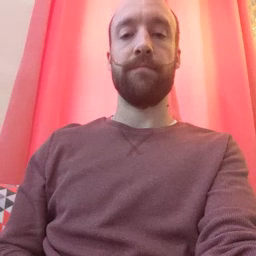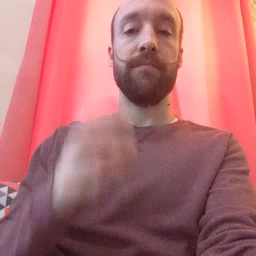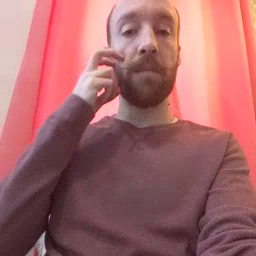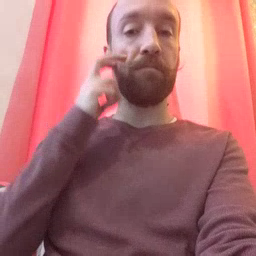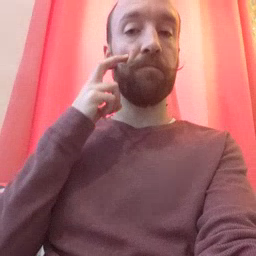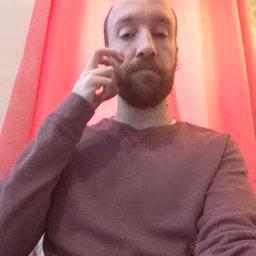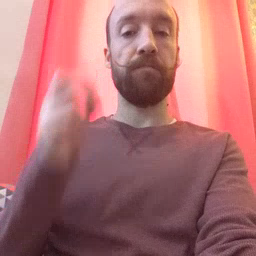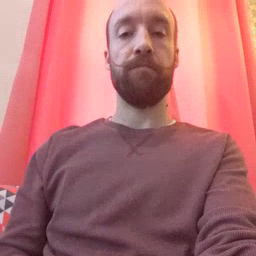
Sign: gum